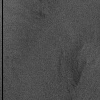
Atmospheric dust classification: not_dusty